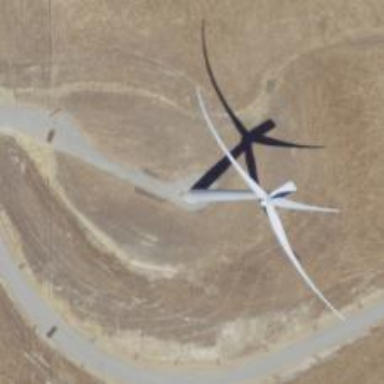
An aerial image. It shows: Wind generator powered by wind. The generator type is horizontal axis and it uses wind turbines.